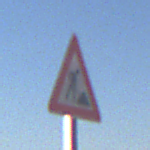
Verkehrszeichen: Arbeitsstelle
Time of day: MorningAfternoon
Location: Outdoor (Nature)
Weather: Clear
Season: NotSpecified
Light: Natural